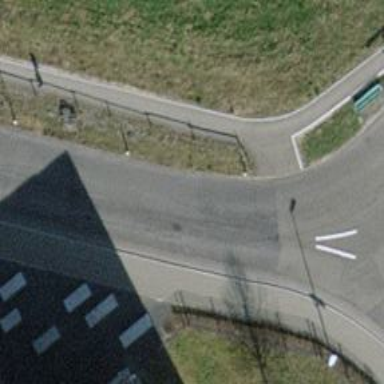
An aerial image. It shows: Asphalt sidewalk.